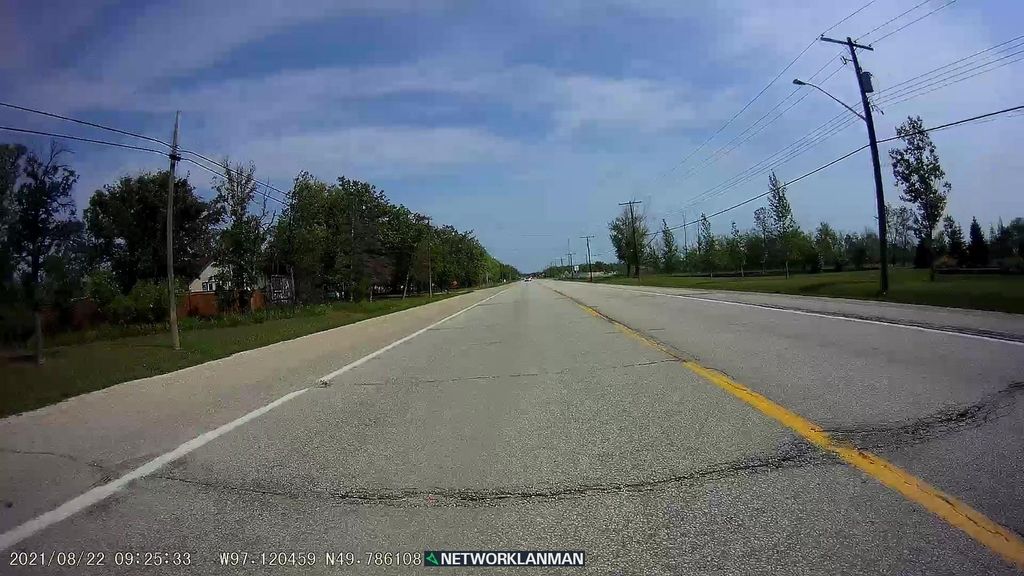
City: winnipeg